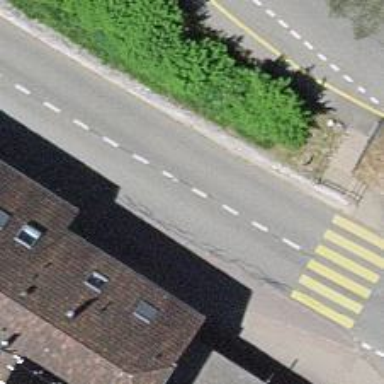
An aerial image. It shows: Public transport stop position.